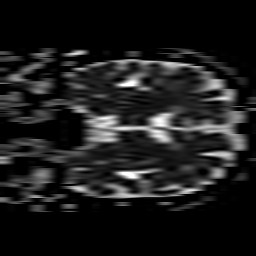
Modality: ADC
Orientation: coronal
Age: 75
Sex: male
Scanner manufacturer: philips
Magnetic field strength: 3 T
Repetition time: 4.363 s
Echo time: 0.06165 s